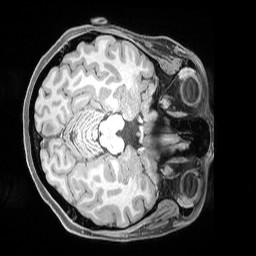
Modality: T1w
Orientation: axial
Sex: female
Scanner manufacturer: siemens
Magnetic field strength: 3 T
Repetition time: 2.53 s
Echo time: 0.00169 s